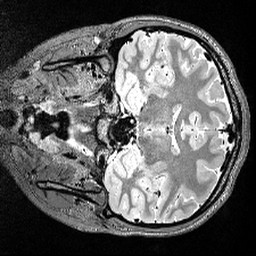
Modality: T2w
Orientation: coronal
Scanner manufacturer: siemens
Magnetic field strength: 3 T
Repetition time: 3.2 s
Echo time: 0.566 s